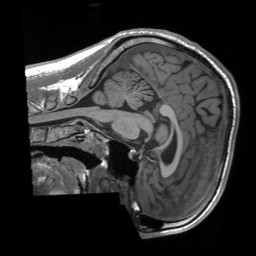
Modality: T1w
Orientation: sagittal
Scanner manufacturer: siemens
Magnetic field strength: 3 T
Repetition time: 2.3 s
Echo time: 0.00207 s